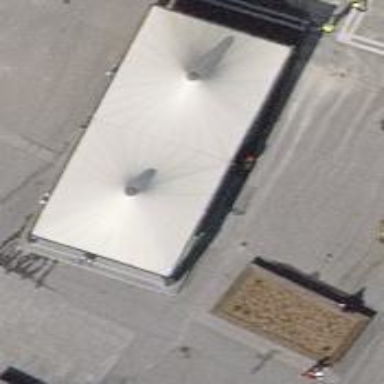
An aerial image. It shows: View of roof of building.